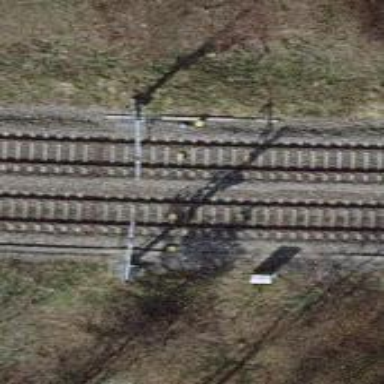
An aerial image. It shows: Railway signal.